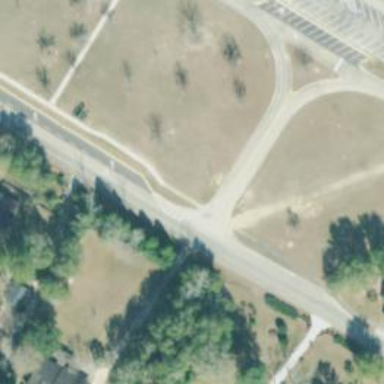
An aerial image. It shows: Driveway.